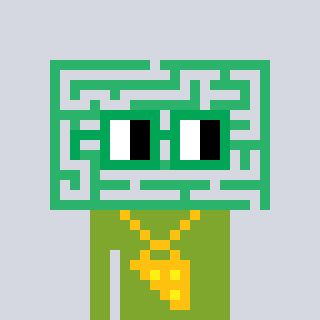
a pixel art character with square green glasses, a maze-shaped head and a slimegreen-colored body on a cool background